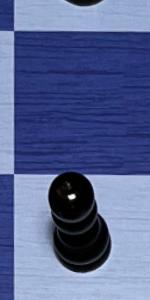
Label: Pawn_Black